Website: bh-photo
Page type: address-validator
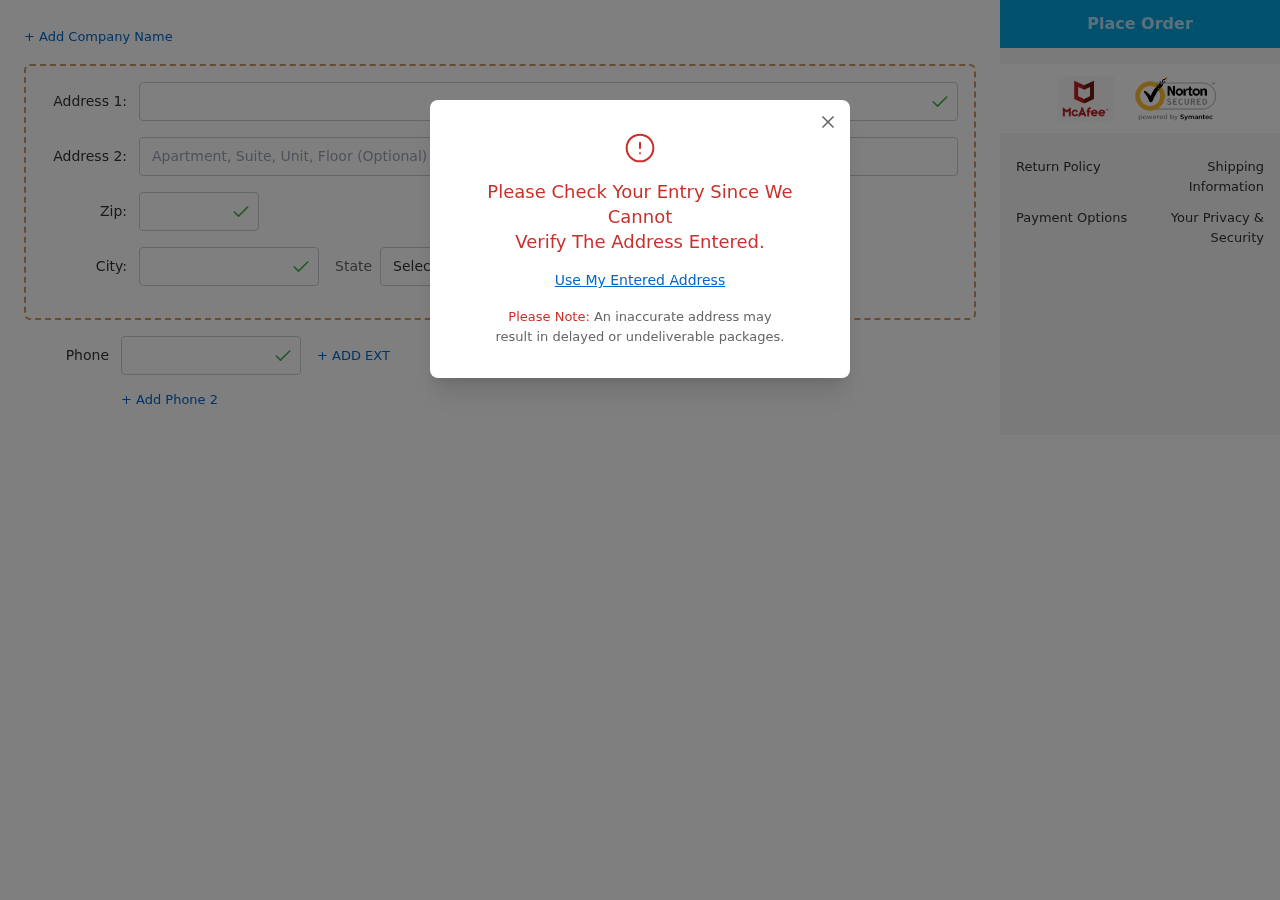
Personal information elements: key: PII_CITY
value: East James
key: PII_PHONE
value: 5787972341
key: PII_POSTCODE
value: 78662
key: PII_STATE_ABBR
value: RI
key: PII_STREET
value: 27150 Daniel Harbors Suite 225